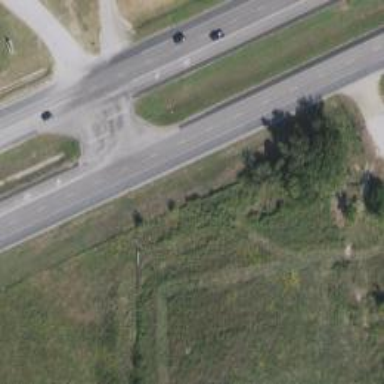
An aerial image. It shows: Trunk link highway.